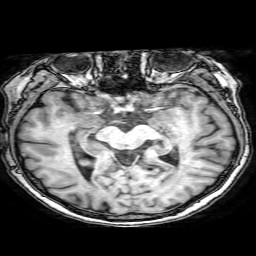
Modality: T1w
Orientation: coronal
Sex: female
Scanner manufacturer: philips
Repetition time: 0.008061 s
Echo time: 0.00369 s